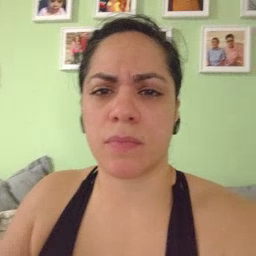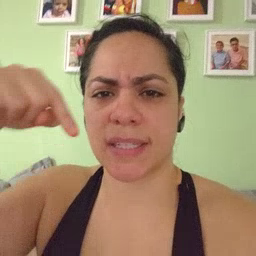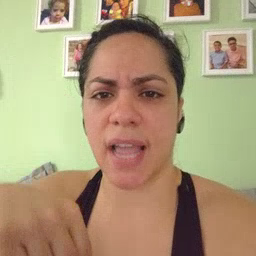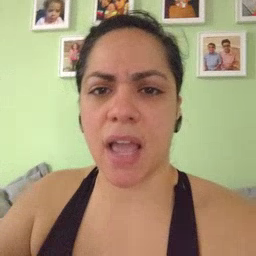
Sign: down